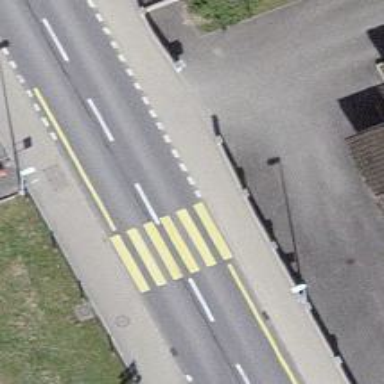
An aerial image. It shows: Uncontrolled zebra crossing.